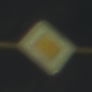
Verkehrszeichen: Vorfahrtsstrasse
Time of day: Night
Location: Outdoor (Urban)
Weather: PartlyCloudy
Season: NotSpecified
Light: Artificial